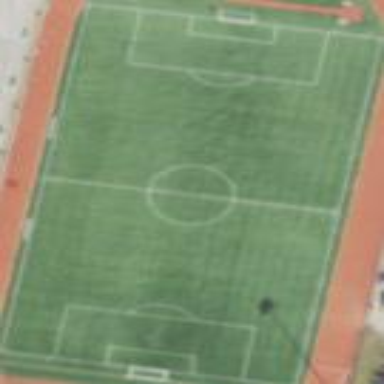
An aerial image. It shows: Soccer pitch for outdoor sports and leisure activities.